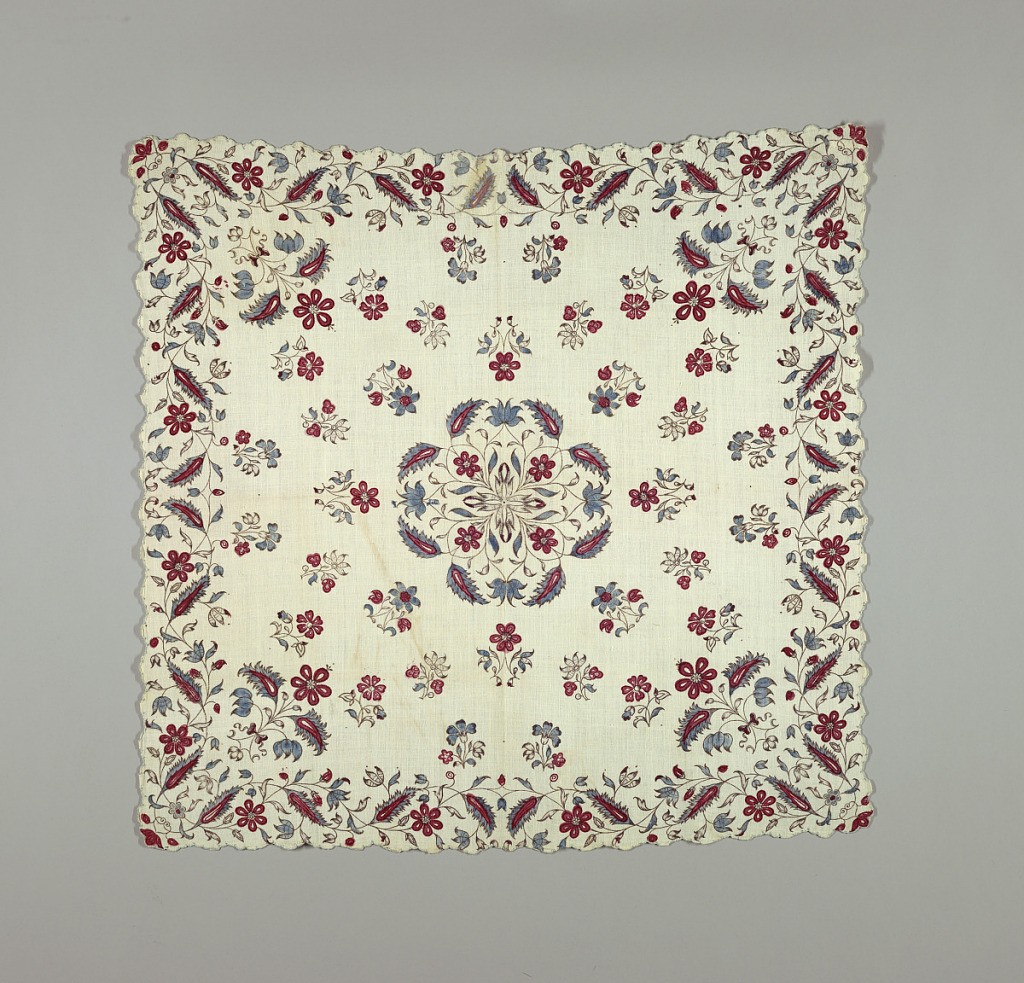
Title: Square
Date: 19th century
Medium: cotton Technique: block printed on both sides
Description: Square of white cotton has scalloped edges that are buttonhole stitched all around. Printed in red, blue and taupe with a central floral motif, scattered small sprays with larger sprays in each corner and curving floral border.